【题型】填空题　【知识点】立体几何　【难度】medium
已知正三棱柱 \(ABC-A'B'C'\) 的底面边长为 \(2\sqrt{3}\)，高为 2，点 \(P\) 是其表面上的动点，该棱柱内切球的一条直径是 \(MN\)，则 \(\overrightarrow{PM} \cdot \overrightarrow{PN}\) 的取值范围是\_\_\_\_\_\_。
【解答】
\vspace{1em}
\textbf{【答案】} \([0,4]\)

\vspace{1em}
\textbf{【分析】}根据条件，得出棱柱的内切球的半径为 \(r=1\)，利用数量积的运算得 \(\overrightarrow{PM} \cdot \overrightarrow{PN} = |\overrightarrow{PO}|^2 - 1\)，再求出 \(|\overrightarrow{PO}|\) 范围，即可求出结果。

\vspace{1em}
\textbf{【详解】}因为正三棱柱的底边长为 \(2\sqrt{3}\)，如图，设 \(\triangle ABC\) 内切圆的半径为 \(r\)，

所以 \(\frac{\sqrt{3}}{4}(2\sqrt{3})^2 = 3 \times \frac{1}{2} \times 2\sqrt{3} \times r\)，得到 \(r=1\)，又正三棱柱的高为 2，

所以棱柱的内切球的半径为 \(R=1\)，与上下底面有两个切点且切点为上下底面的中心，

又 \(MN\) 是该棱柱内切球的一条直径，如图，取上下底面的两个切点，设为 \(M,N\)，

则
\[
\overrightarrow{PM} \cdot \overrightarrow{PN} = (\overrightarrow{PO} + \overrightarrow{OM}) \cdot (\overrightarrow{PO} + \overrightarrow{ON}) = |\overrightarrow{PO}|^2 + \overrightarrow{PO} \cdot (\overrightarrow{OM} + \overrightarrow{ON}) + \overrightarrow{OM} \cdot \overrightarrow{ON} = |\overrightarrow{PO}|^2 - 1,
\]

又点 \(P\) 是正三棱柱表面上的动点，

当 \(P\) 与 \(M\)（或 \(N\)）重合时，\(|\overrightarrow{PO}|\) 的值最小，此时 \(|\overrightarrow{PO}|=1\)，

由对称性知，当 \(P\) 为正三棱柱的顶点时，\(|\overrightarrow{PO}|\) 的值最大，

连接 \(A_1N\)，并延长交 \(B_1C_1\) 于 \(H\)，则 \(A_1N = \frac{2}{3}A_1H = \frac{2}{3} \times \sqrt{(2\sqrt{3})^2 - (\sqrt{3})^2} = 2\)，

此时 \(|\overrightarrow{PO}|_{\max} = |A_1O| = \sqrt{1^2 + 2^2} = \sqrt{5}\)，得到 \(0 \leq |\overrightarrow{PO}|^2 - 1 \leq 4\)，

则 \(\overrightarrow{PM} \cdot \overrightarrow{PN}\) 的取值范围是 \([0,4]\)。

故答案为：\([0,4]\)

\vspace{1em}
\textbf{【点睛】}关键点点睛：关键在于把向量的数量积转化为线段和长度问题。

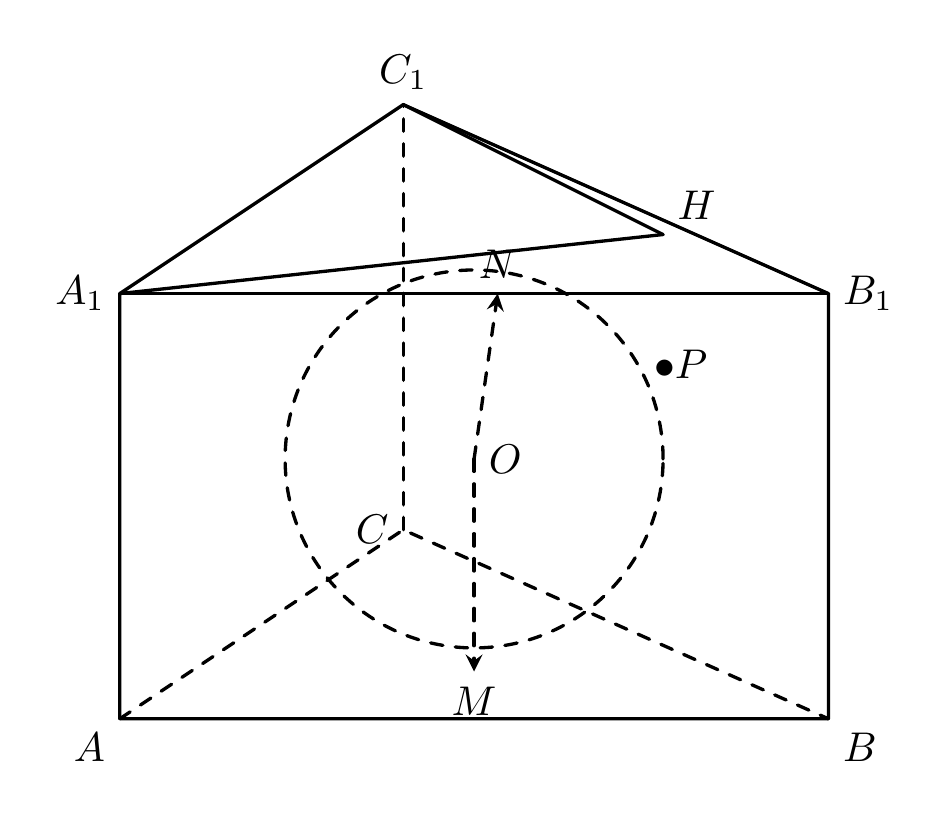